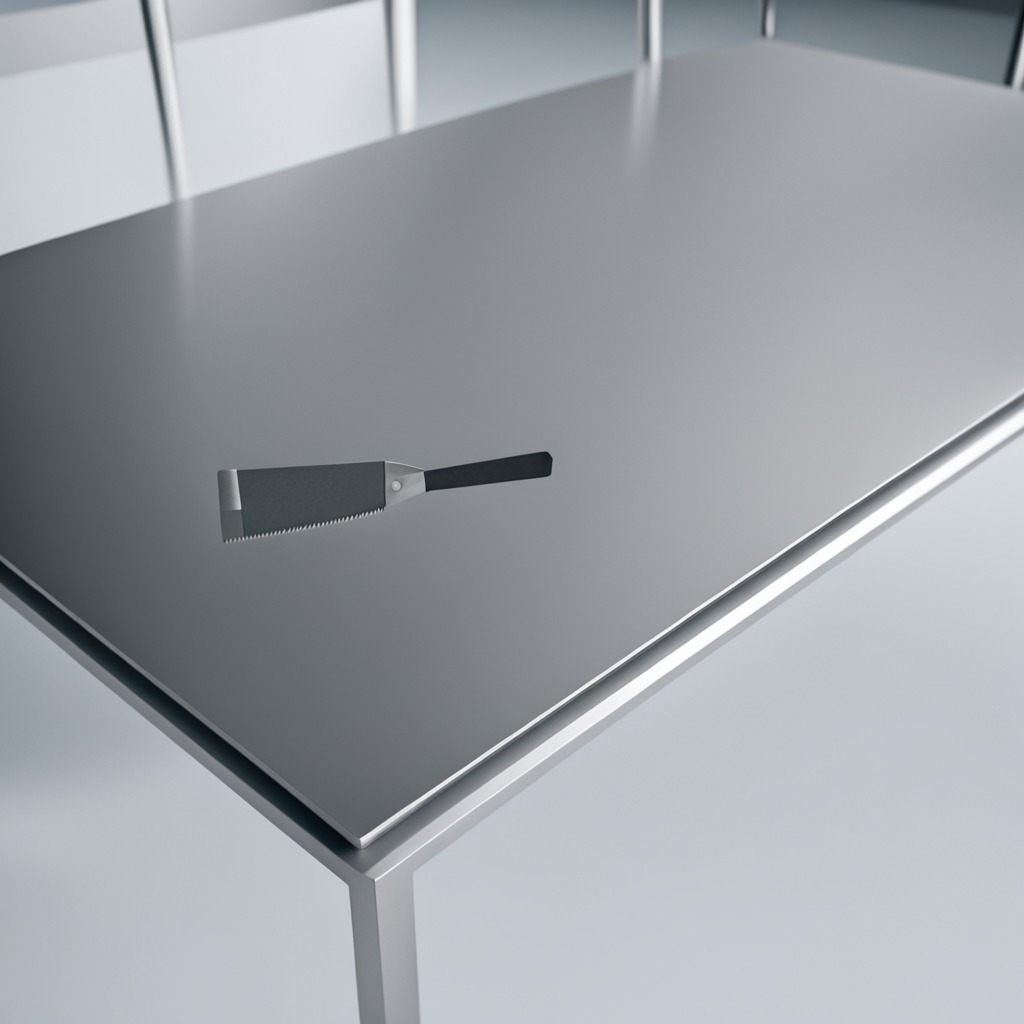
A handheld metal saw is lying on the stainless steel table in a high-end prototyping lab.